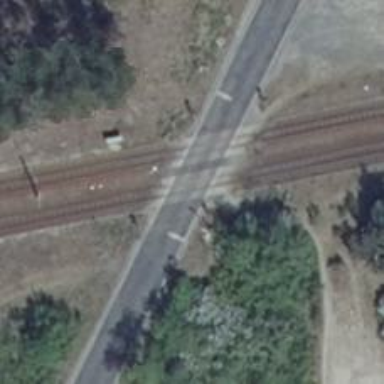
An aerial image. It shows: Level crossing along the railway.